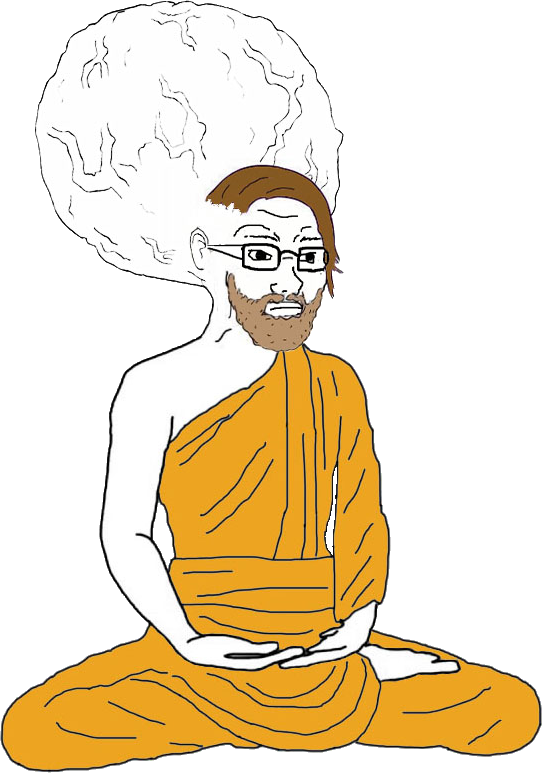
Label: 5_Brainiak